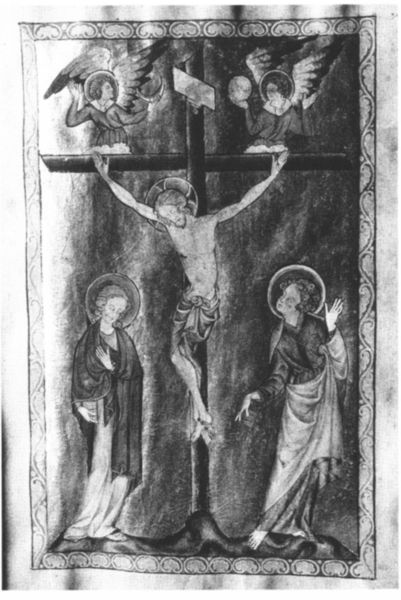
Titel: Psalter
Institution: Krivoklát, Castle Library
Schlagwörter: gott, himmel, tuch, ornament, herr, vater, engel, wandteppich, inschrift, kreuz, schwarzweiss, pilatus, heiligenschein, christus, jesus, kreuzigung, mittelalter, maria, maria magdalena, wandbehang, sohn, weltkugel